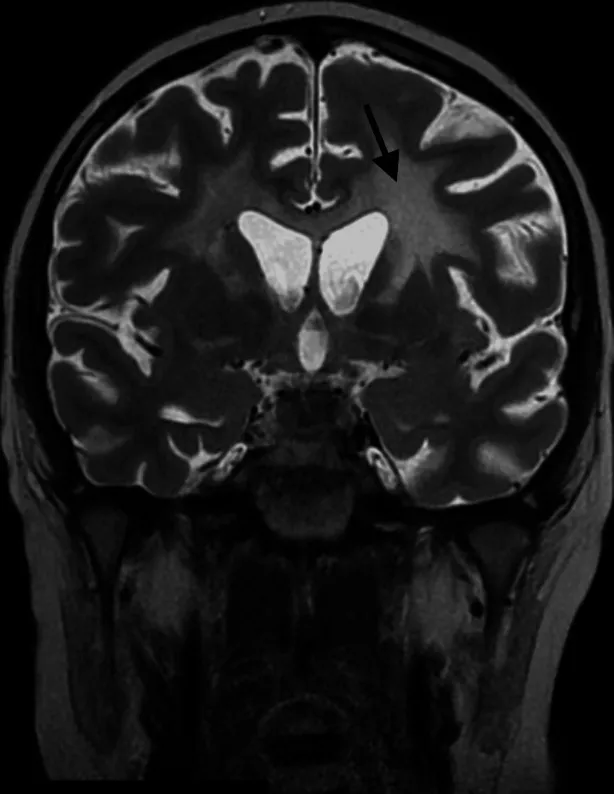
Brain MRI (T2-weighted coronal image) showing subcortical white matter hyperintensity. . MRI: Magnetic Resonance Imaging.
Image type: radiology (mri)